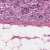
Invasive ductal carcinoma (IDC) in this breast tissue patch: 1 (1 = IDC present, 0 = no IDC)